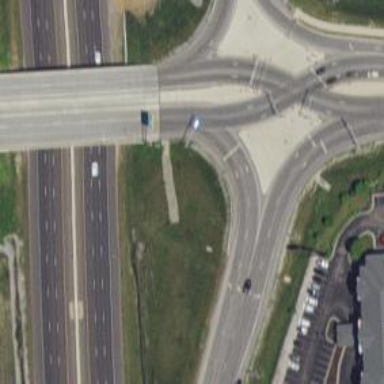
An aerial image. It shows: Motorway link at Diverging Diamond Interchange (DDI) junction.